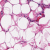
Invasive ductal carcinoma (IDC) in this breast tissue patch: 0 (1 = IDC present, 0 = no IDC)